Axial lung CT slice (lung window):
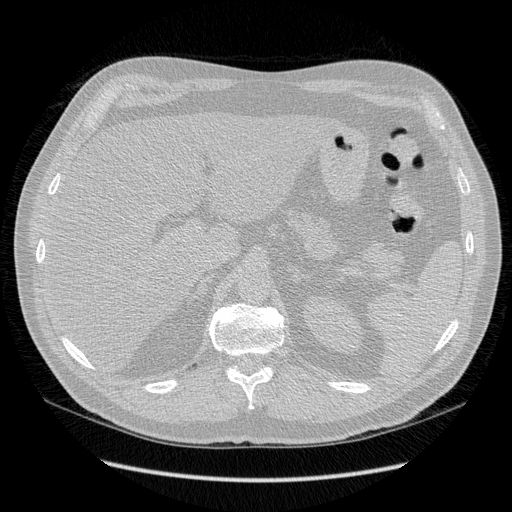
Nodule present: no